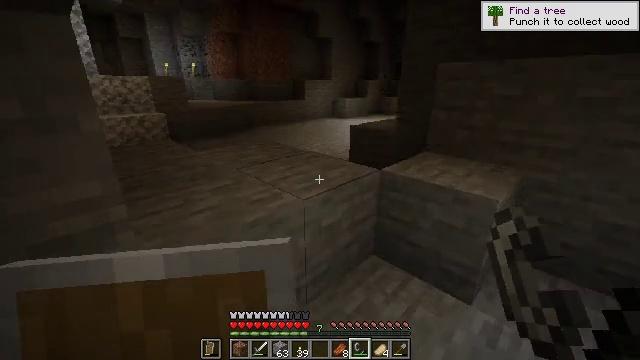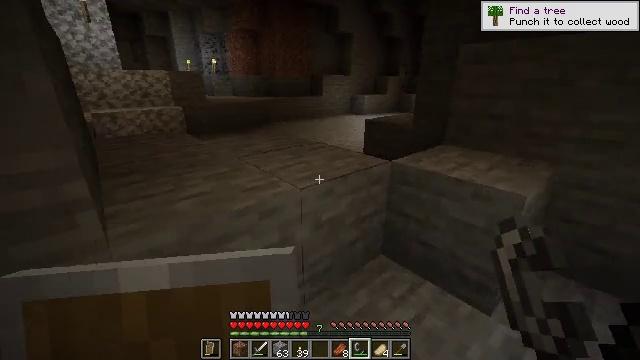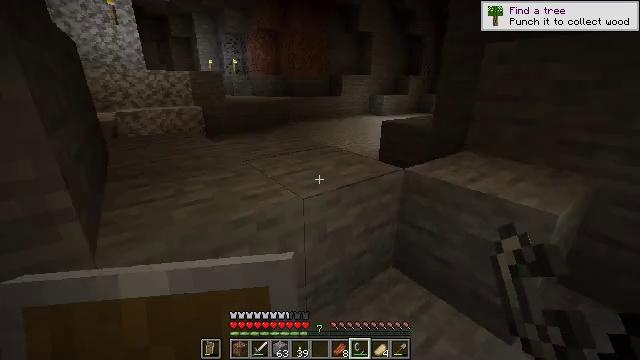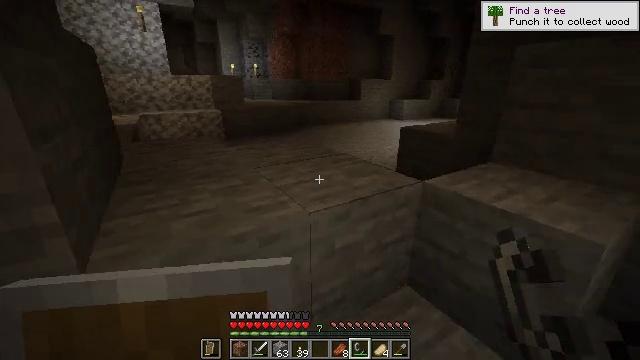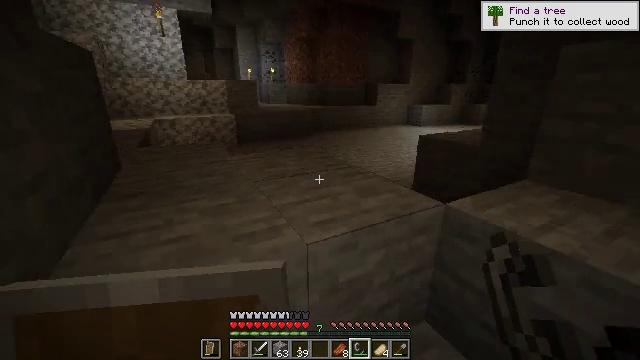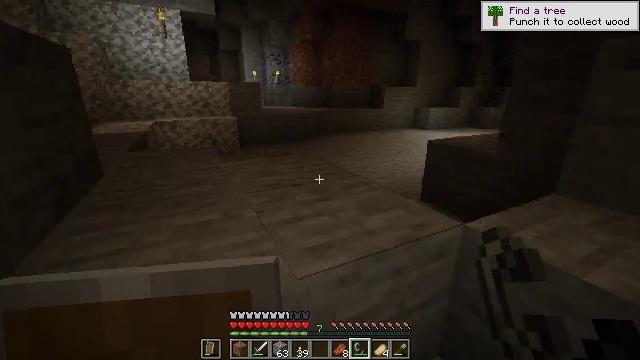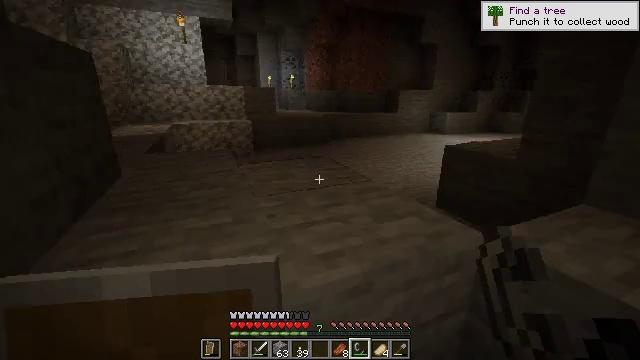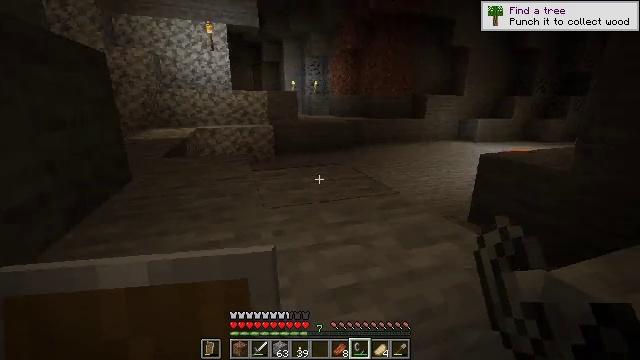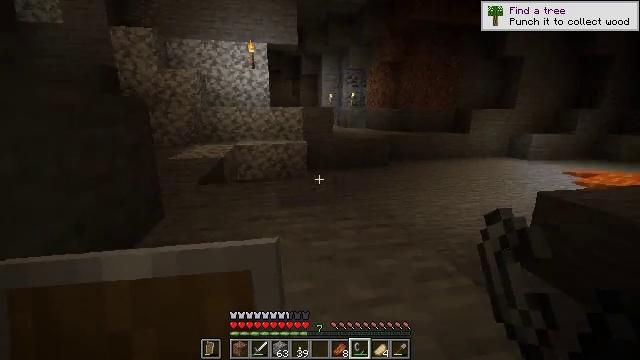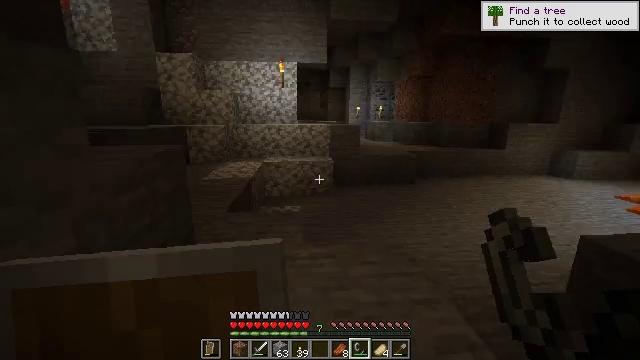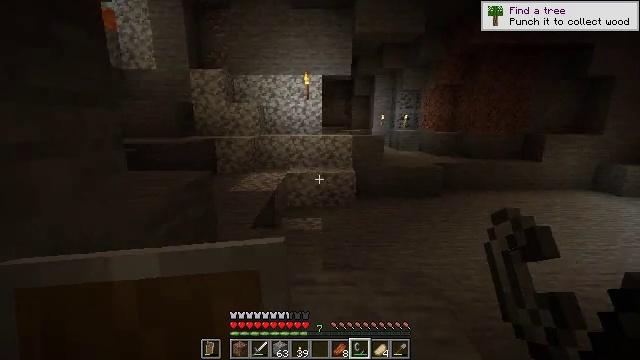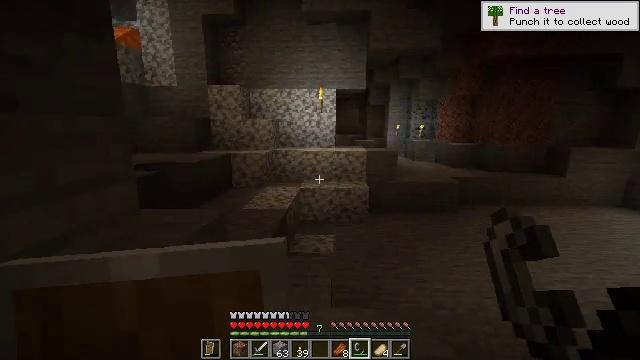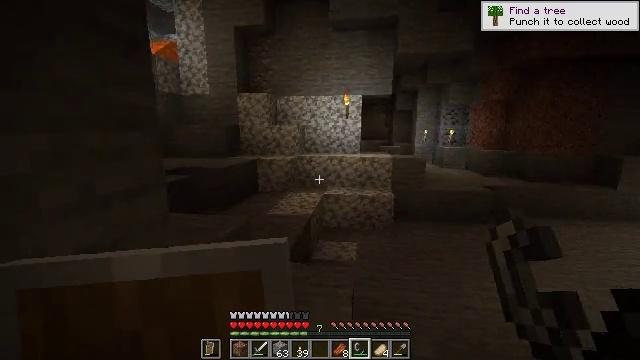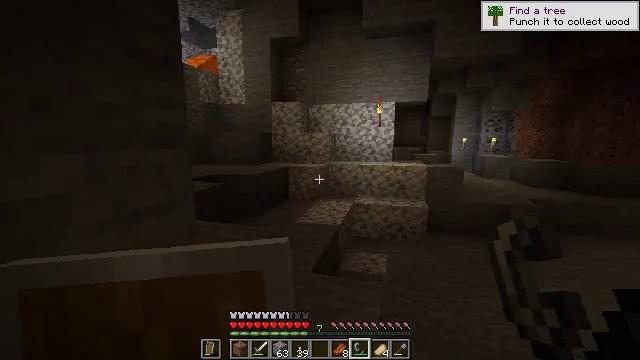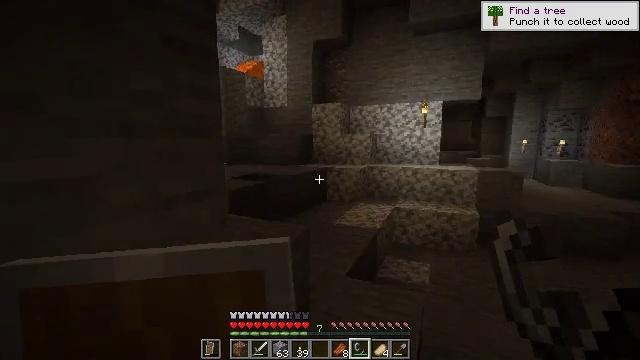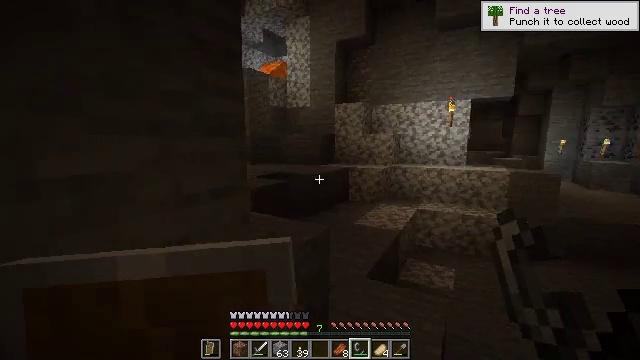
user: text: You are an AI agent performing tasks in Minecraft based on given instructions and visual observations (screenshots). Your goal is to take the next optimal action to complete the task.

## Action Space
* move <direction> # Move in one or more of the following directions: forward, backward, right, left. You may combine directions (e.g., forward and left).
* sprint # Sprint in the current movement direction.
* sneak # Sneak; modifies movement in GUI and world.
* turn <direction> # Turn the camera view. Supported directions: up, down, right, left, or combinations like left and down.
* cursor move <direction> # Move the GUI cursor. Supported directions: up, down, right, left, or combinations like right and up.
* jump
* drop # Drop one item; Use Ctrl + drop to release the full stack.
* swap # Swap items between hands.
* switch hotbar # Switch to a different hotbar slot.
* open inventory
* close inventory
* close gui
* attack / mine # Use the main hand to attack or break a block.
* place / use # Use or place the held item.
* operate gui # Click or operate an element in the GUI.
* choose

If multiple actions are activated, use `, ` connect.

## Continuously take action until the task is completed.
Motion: motion action
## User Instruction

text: Form a golden helmet using the crafting table and gold.
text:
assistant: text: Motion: move forward, turn left
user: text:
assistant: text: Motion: move forward, turn left
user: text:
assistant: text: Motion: move forward, turn left
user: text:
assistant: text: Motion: move forward, turn left
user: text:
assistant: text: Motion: move forward, turn left
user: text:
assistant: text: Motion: move forward, turn left
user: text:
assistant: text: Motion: move forward, turn left and up
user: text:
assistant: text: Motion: move forward, turn left and up, jump
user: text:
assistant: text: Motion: move forward, turn left and up, jump
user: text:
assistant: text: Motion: move forward, turn left and up, jump
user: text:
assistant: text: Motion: move forward, turn left, jump
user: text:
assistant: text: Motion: move forward, turn left and up
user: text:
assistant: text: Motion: move forward, turn left and up
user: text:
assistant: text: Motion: move forward, turn left
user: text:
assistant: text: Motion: move forward, turn left
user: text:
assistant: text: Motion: move forward and move right, turn left
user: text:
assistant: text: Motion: move forward and move right, turn left
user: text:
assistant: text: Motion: move forward and move right, turn left
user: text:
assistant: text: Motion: move forward and move right, turn left
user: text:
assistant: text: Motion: move forward and move right, turn left
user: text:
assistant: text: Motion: move forward and move right, turn left
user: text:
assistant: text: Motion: move forward and move right, turn left
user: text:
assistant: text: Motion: move forward and move right, turn left
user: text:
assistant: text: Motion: move forward
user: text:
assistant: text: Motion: move forward, turn left
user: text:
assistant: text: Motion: move forward
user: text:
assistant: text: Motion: move forward
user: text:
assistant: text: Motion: move forward
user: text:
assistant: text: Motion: move forward and move right
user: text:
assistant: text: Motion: move forward and move right, turn left